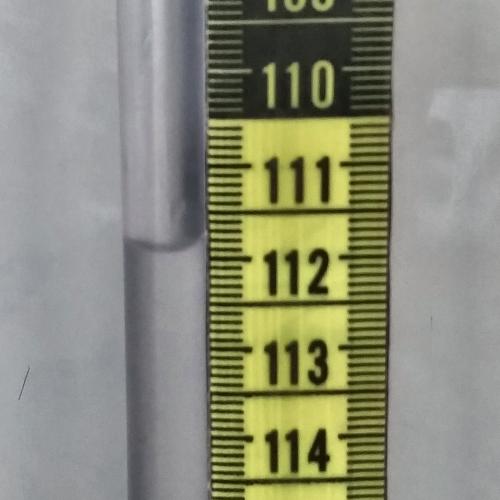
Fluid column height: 111.9 cm